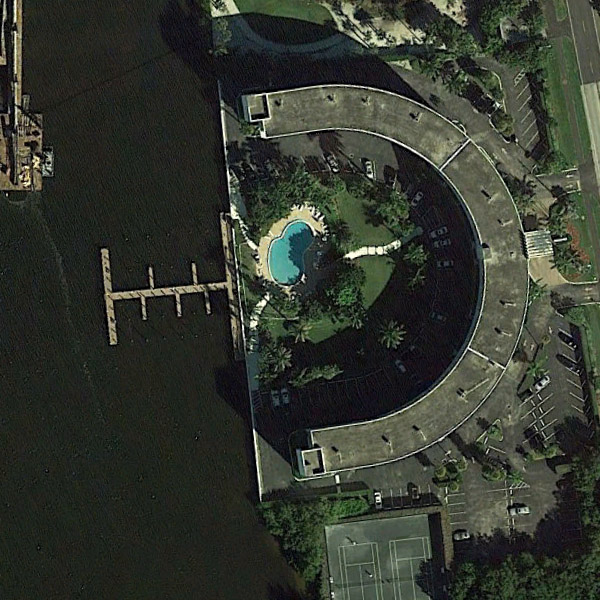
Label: Resort